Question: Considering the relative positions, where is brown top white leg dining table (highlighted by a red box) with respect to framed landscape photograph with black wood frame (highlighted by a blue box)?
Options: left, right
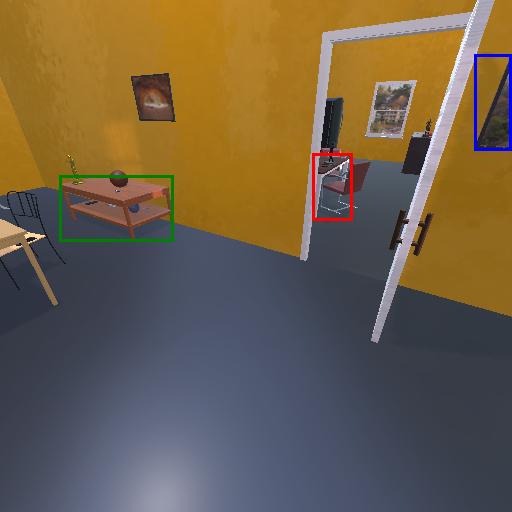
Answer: left